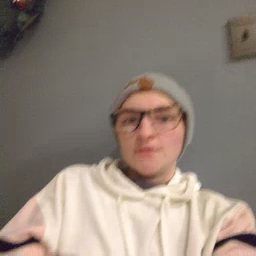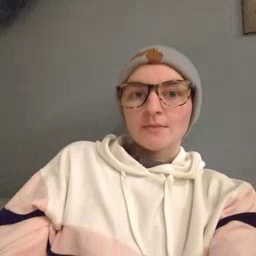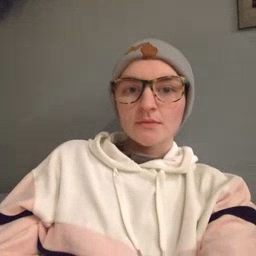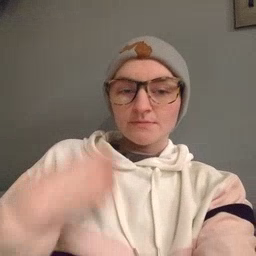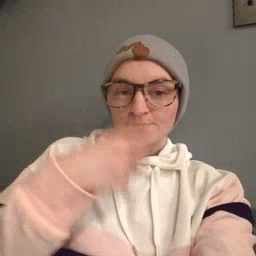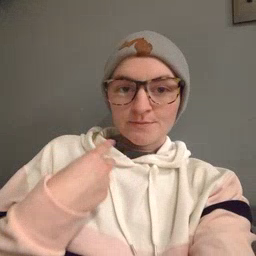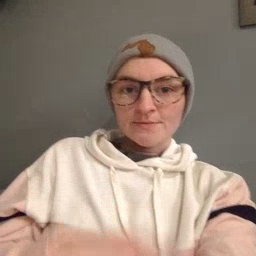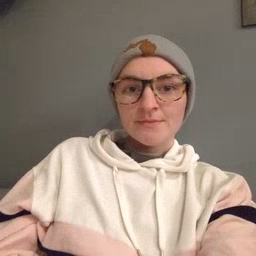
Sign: face